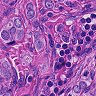
Metastatic tissue present: yes